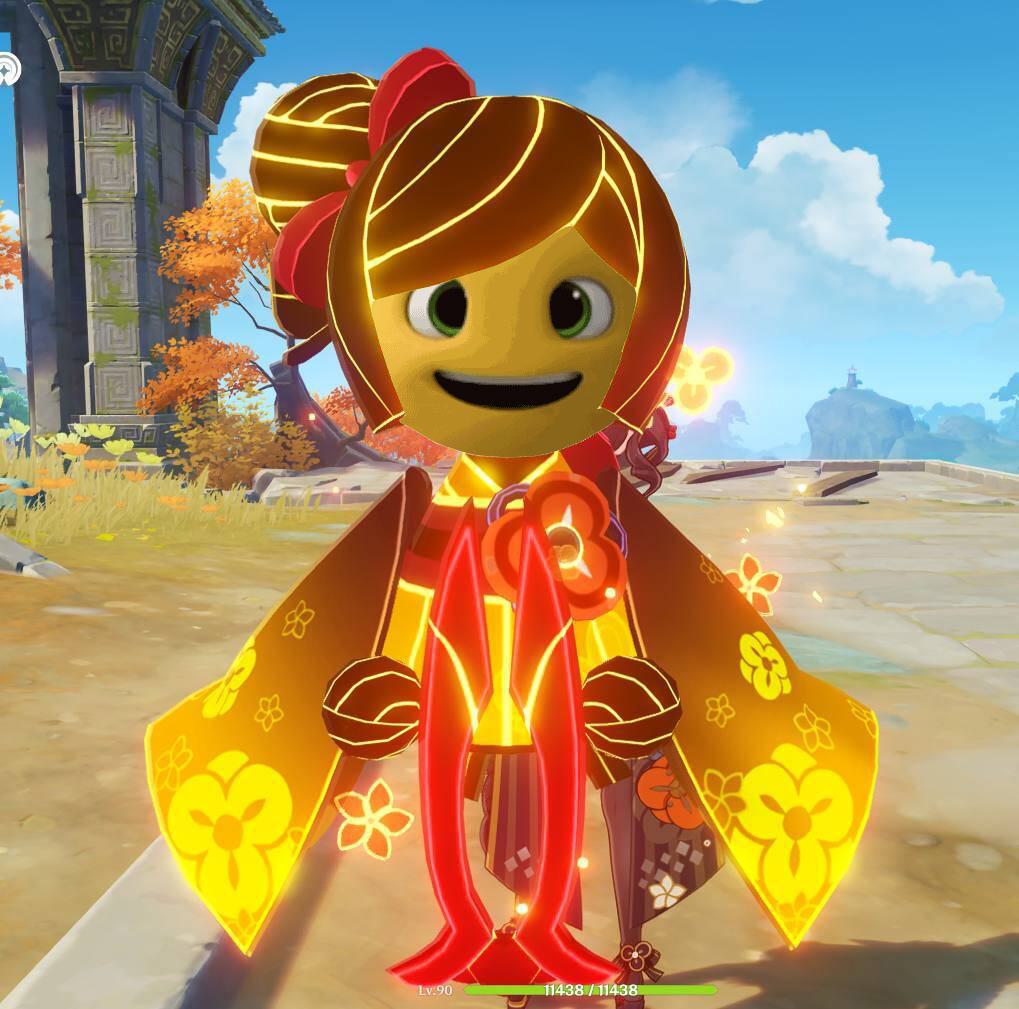
Label: nailong